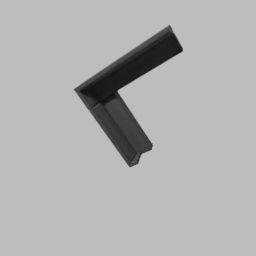
Label: furniture